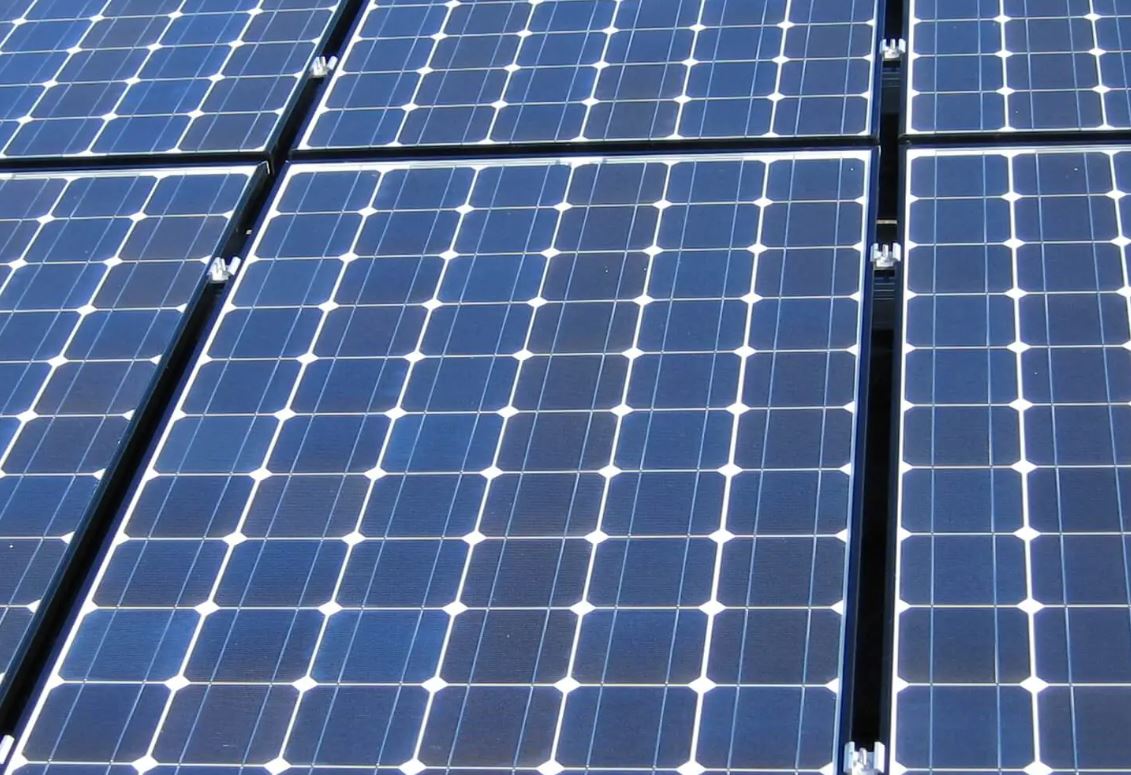
Label: Clean